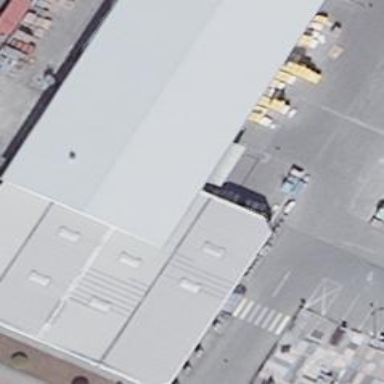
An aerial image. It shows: Flat-roofed building.